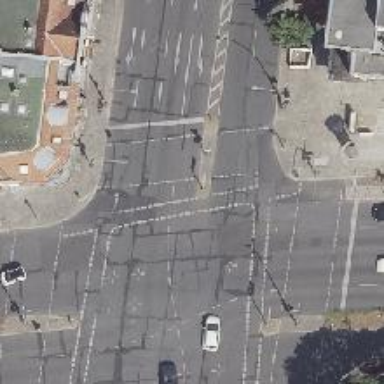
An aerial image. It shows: Asphalt footway with marked crossing equipped with traffic signals.